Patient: sex M, age 66
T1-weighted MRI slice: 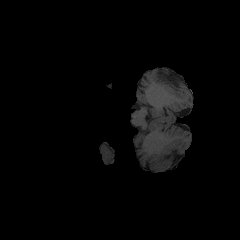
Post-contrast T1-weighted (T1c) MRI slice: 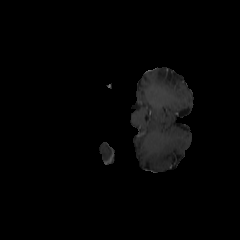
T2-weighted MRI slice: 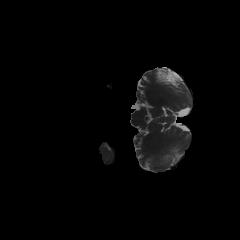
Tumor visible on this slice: no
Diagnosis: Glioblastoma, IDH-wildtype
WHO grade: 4